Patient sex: F
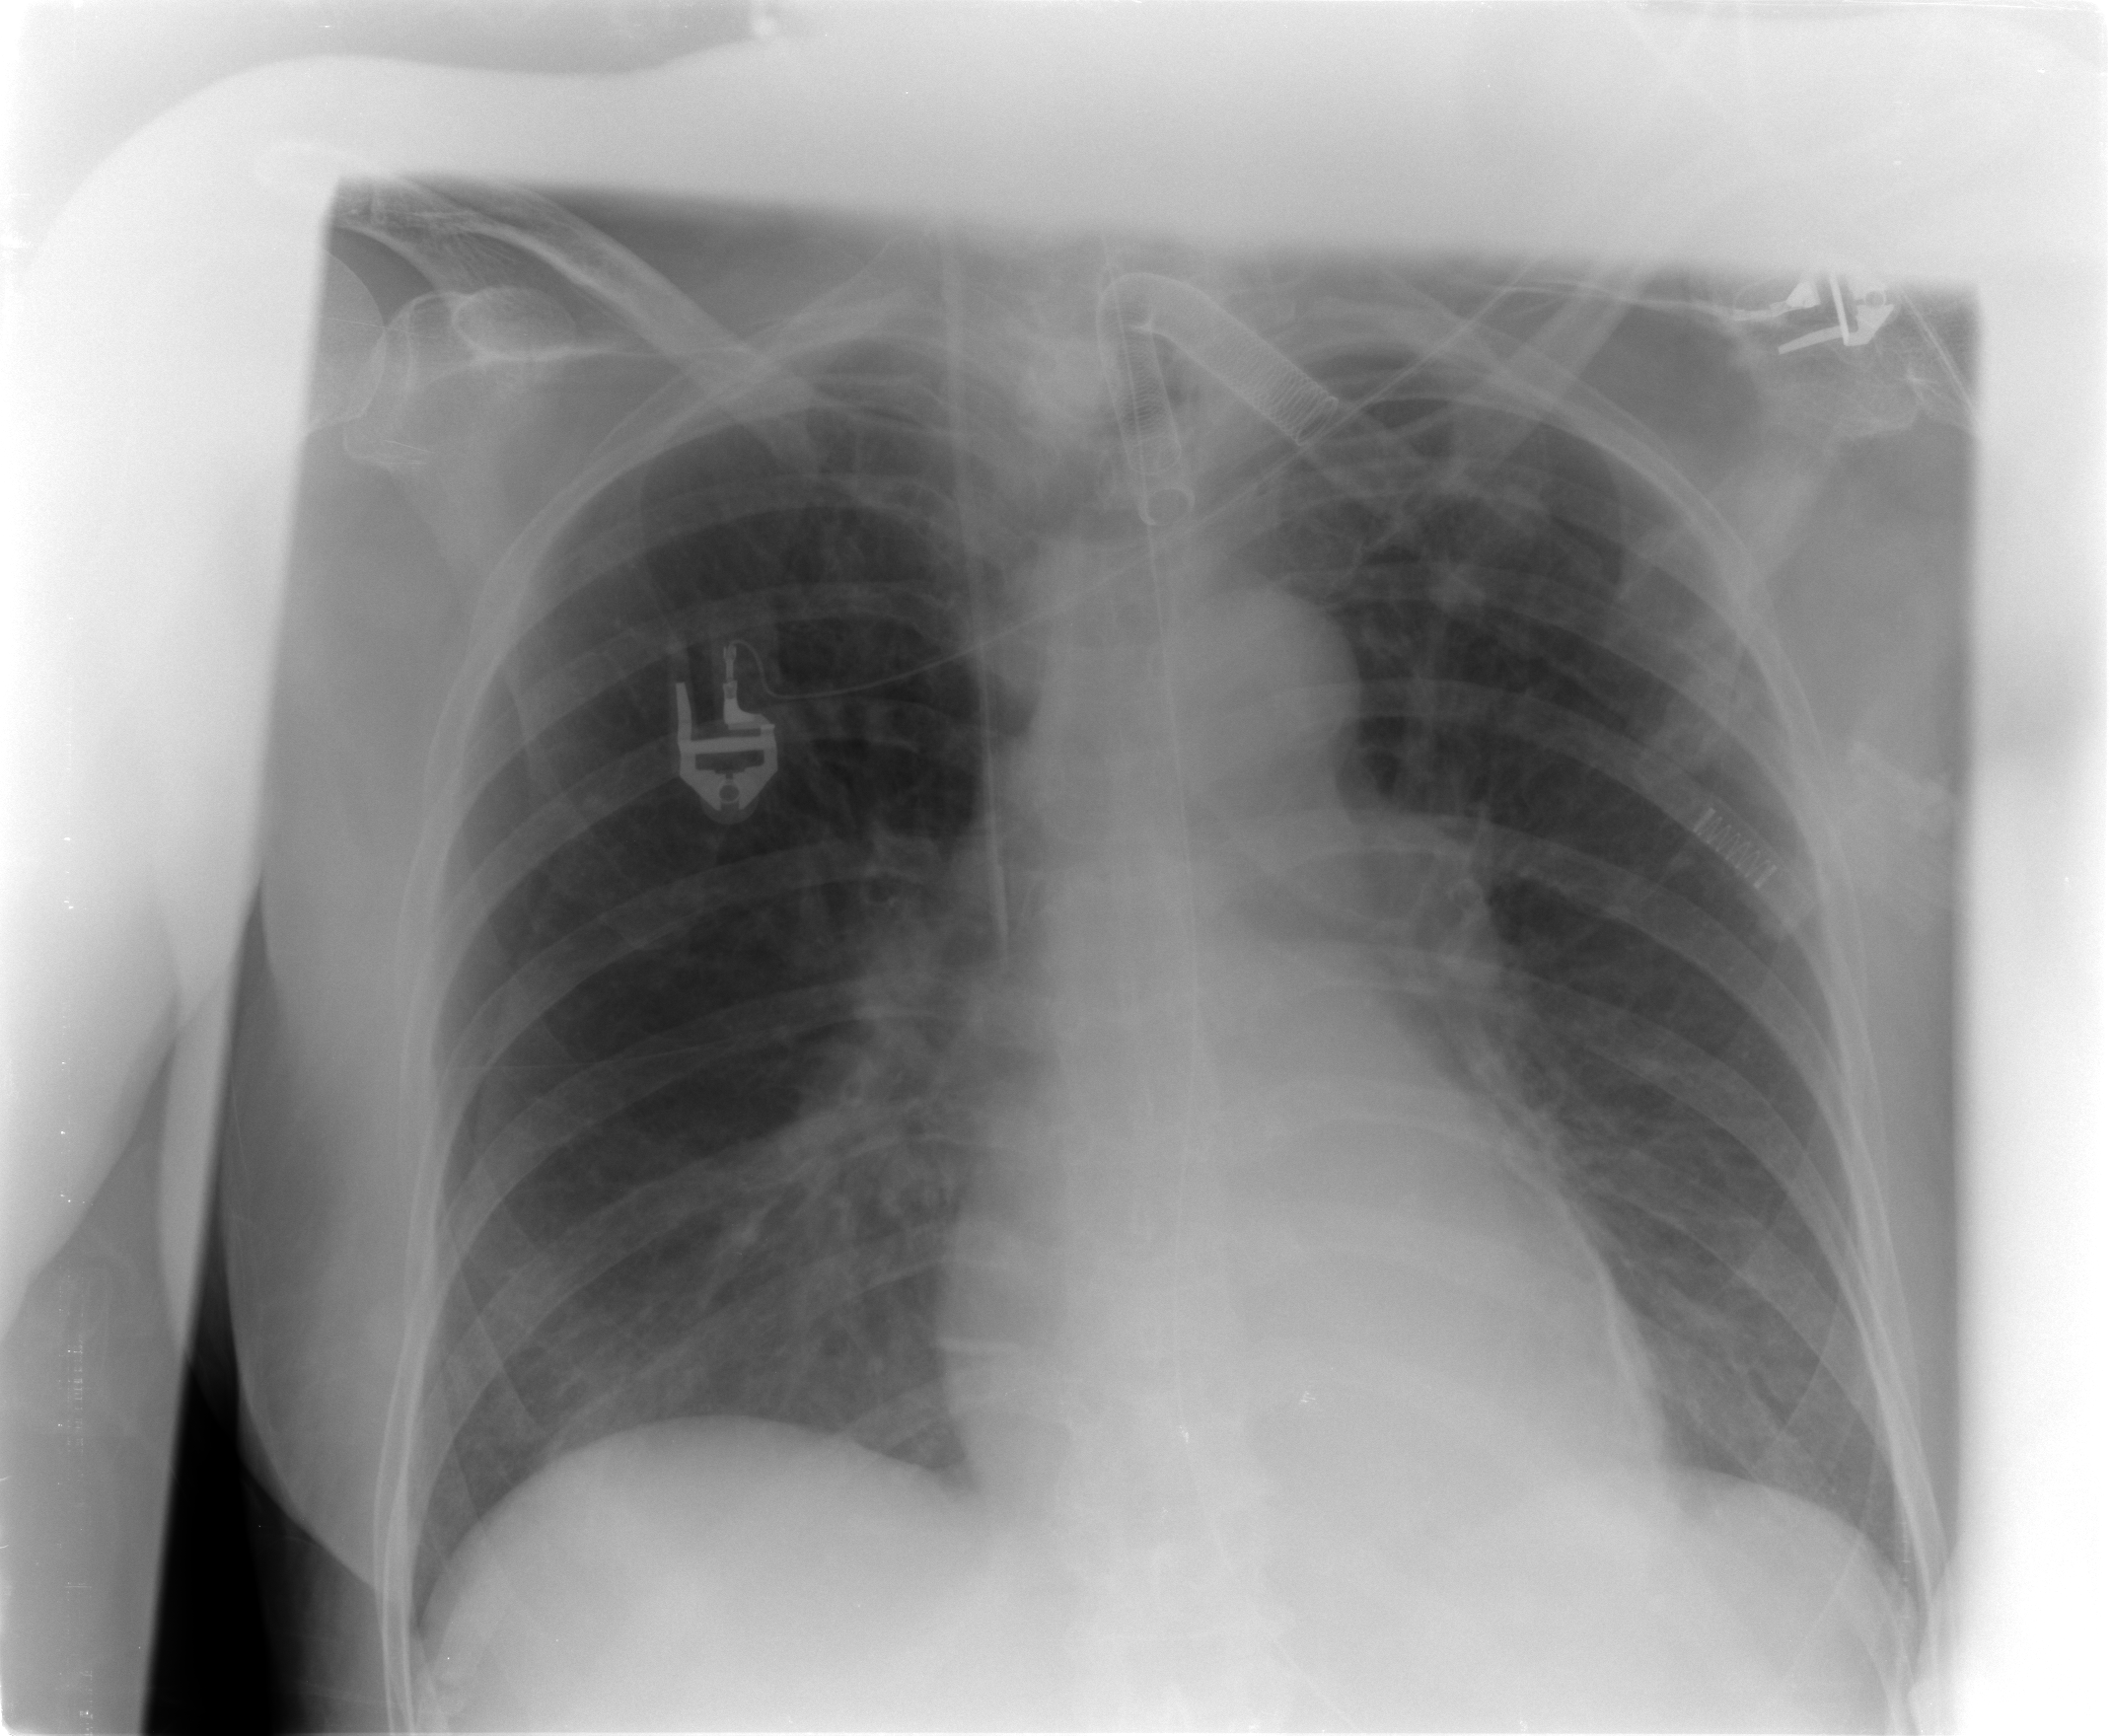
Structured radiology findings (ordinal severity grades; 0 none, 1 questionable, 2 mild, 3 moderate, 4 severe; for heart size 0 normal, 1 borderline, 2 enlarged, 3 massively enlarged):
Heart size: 0
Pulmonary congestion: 0
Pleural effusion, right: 0
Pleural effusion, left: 0
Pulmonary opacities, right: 0
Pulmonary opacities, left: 0
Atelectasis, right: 0
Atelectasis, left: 1